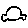
Label: car